Field crop: tomato
Growth stage: 1
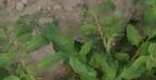
Species: tomato